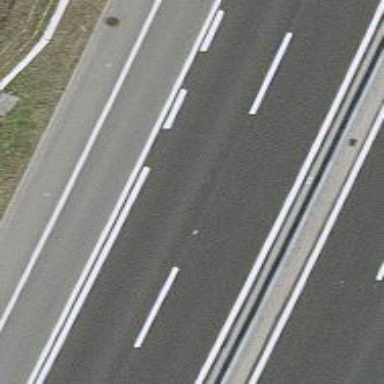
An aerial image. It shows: View of motorway.